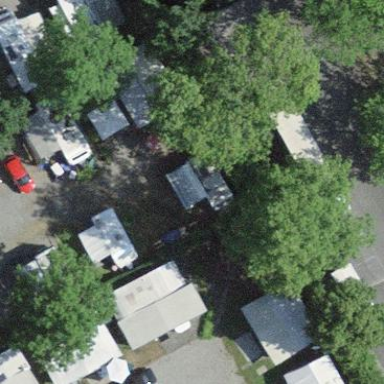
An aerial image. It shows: Camp pitch for tourism.